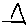
Label: triangle